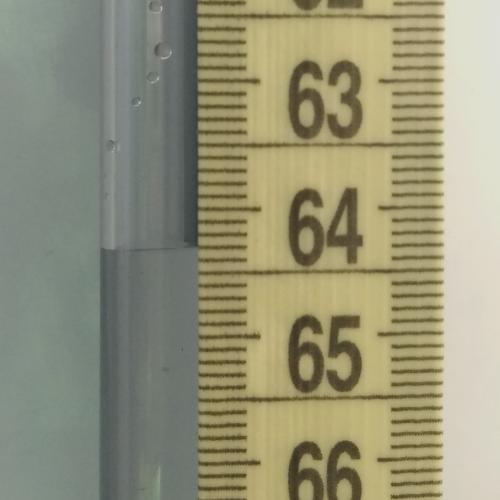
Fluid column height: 64.3 cm